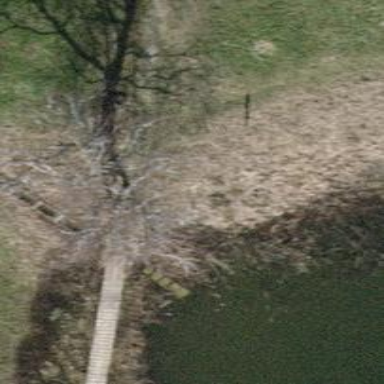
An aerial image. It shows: Grassy path.